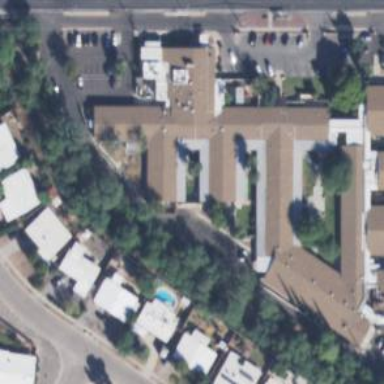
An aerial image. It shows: Building.